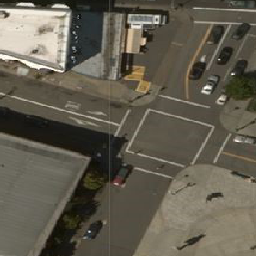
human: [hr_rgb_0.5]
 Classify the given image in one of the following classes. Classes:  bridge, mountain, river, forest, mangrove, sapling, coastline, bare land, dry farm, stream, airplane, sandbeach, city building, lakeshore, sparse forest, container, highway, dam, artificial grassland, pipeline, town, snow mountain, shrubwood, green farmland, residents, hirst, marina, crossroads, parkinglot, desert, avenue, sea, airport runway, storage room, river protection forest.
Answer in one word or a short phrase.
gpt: crossroads